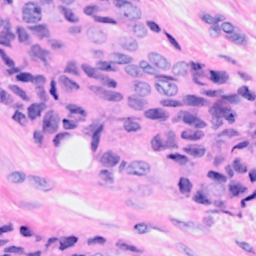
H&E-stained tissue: Breast